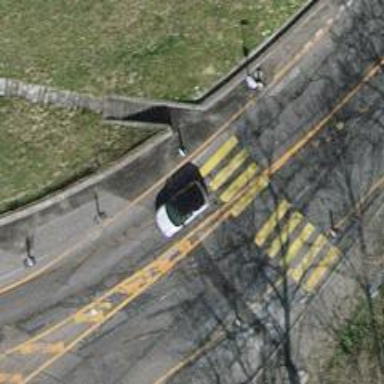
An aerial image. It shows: Road with steps.